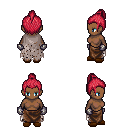
a pixel art fantasy rpg character, female body template, human, dark skin, gray tattered cape, robe skirt, ruby red short topknot hairstyle, metal gloves, brown slippers, four views (front, back, left, right), 2x2 character sprite sheet, small pixel art, hard edges, no anti-aliasing